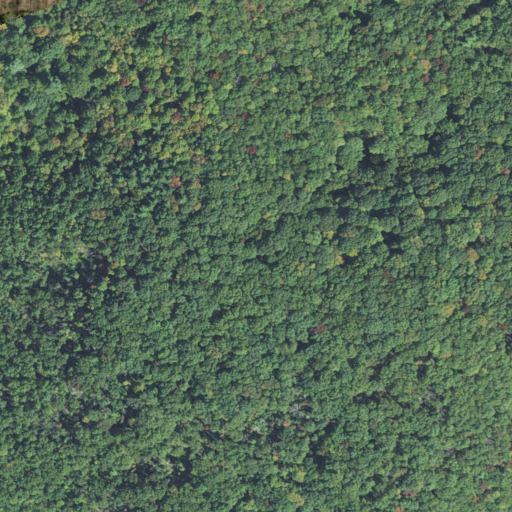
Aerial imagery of mountain in North Carolina named Little Knob containing deciduous forest and mixed forest